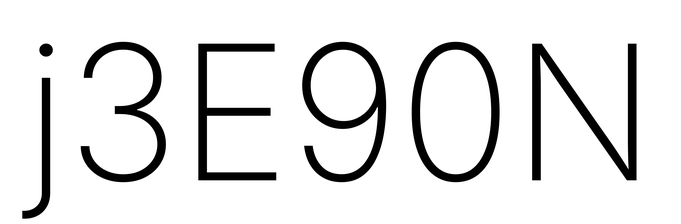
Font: Inter_ExtraLight